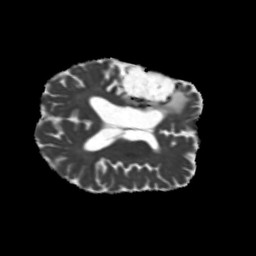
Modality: MD
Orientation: axial
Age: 61
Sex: male
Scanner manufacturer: siemens
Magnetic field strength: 3 T
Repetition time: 5.25 s
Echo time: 0.08 s